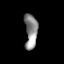
Tissue: prostate
Cell type: Epithelial cells
Senescence score: 0.3418
Nuclear area (px): 425
Mean DAPI intensity: 141.819